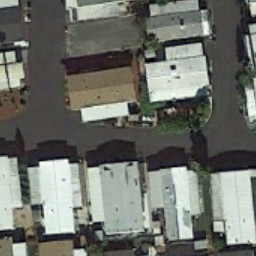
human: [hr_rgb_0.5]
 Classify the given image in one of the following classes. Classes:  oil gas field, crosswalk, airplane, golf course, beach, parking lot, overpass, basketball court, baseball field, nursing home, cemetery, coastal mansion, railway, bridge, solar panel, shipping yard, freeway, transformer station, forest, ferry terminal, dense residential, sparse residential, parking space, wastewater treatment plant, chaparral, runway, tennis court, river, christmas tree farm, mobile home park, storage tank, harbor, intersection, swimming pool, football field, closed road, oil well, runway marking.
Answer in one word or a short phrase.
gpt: mobile home park